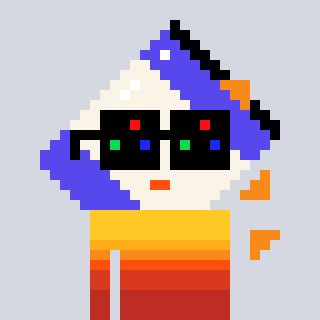
a pixel art character with square black sunglasses, a chips-shaped head and a magenta-colored body on a cool background